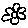
Label: flower